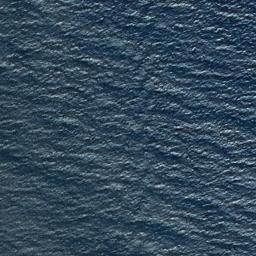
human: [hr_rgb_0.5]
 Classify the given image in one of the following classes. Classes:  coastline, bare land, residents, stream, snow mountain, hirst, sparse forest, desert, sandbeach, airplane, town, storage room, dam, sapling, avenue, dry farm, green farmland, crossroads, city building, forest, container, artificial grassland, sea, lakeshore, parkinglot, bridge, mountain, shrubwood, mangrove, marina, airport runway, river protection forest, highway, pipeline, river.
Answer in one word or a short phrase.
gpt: sea